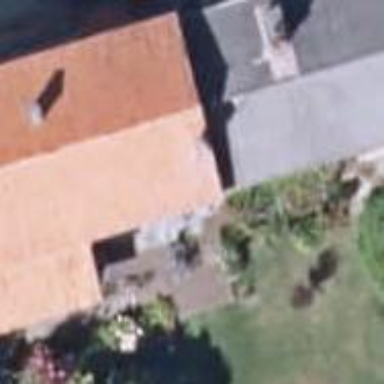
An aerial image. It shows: Simple and straightforward house.